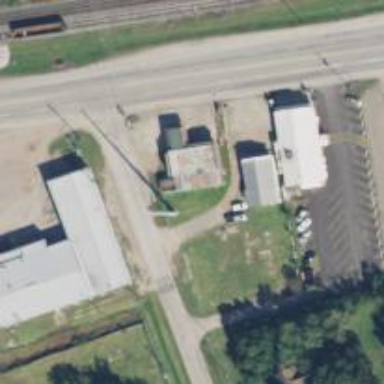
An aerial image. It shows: Veterinary facility.